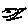
Label: zigzag